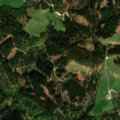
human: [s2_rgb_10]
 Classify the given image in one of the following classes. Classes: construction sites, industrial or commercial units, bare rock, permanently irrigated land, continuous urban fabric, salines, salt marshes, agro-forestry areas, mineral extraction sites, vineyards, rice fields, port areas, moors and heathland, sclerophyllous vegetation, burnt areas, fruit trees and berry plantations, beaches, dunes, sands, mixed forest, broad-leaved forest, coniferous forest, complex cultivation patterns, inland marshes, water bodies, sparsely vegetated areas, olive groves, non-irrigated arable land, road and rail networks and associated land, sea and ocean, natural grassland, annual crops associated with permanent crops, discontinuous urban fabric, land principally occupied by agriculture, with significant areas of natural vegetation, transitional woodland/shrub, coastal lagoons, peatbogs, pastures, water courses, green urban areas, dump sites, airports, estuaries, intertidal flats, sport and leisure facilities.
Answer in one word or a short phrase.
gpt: pastures, land principally occupied by agriculture, with significant areas of natural vegetation, coniferous forest, mixed forest